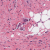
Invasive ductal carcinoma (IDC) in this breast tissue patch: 0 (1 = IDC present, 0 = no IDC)